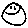
Label: smiley face